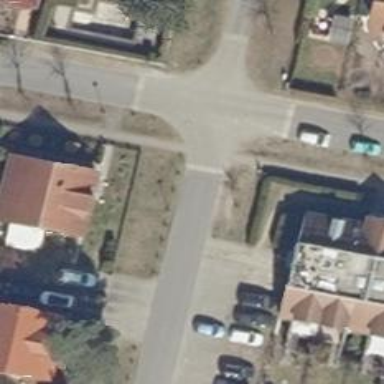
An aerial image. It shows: Traffic calming table.